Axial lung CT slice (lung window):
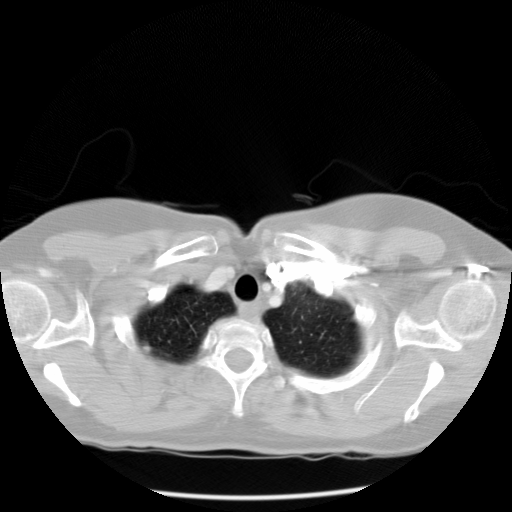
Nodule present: no